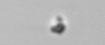
Label: detritus